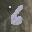
Label: 6